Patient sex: M
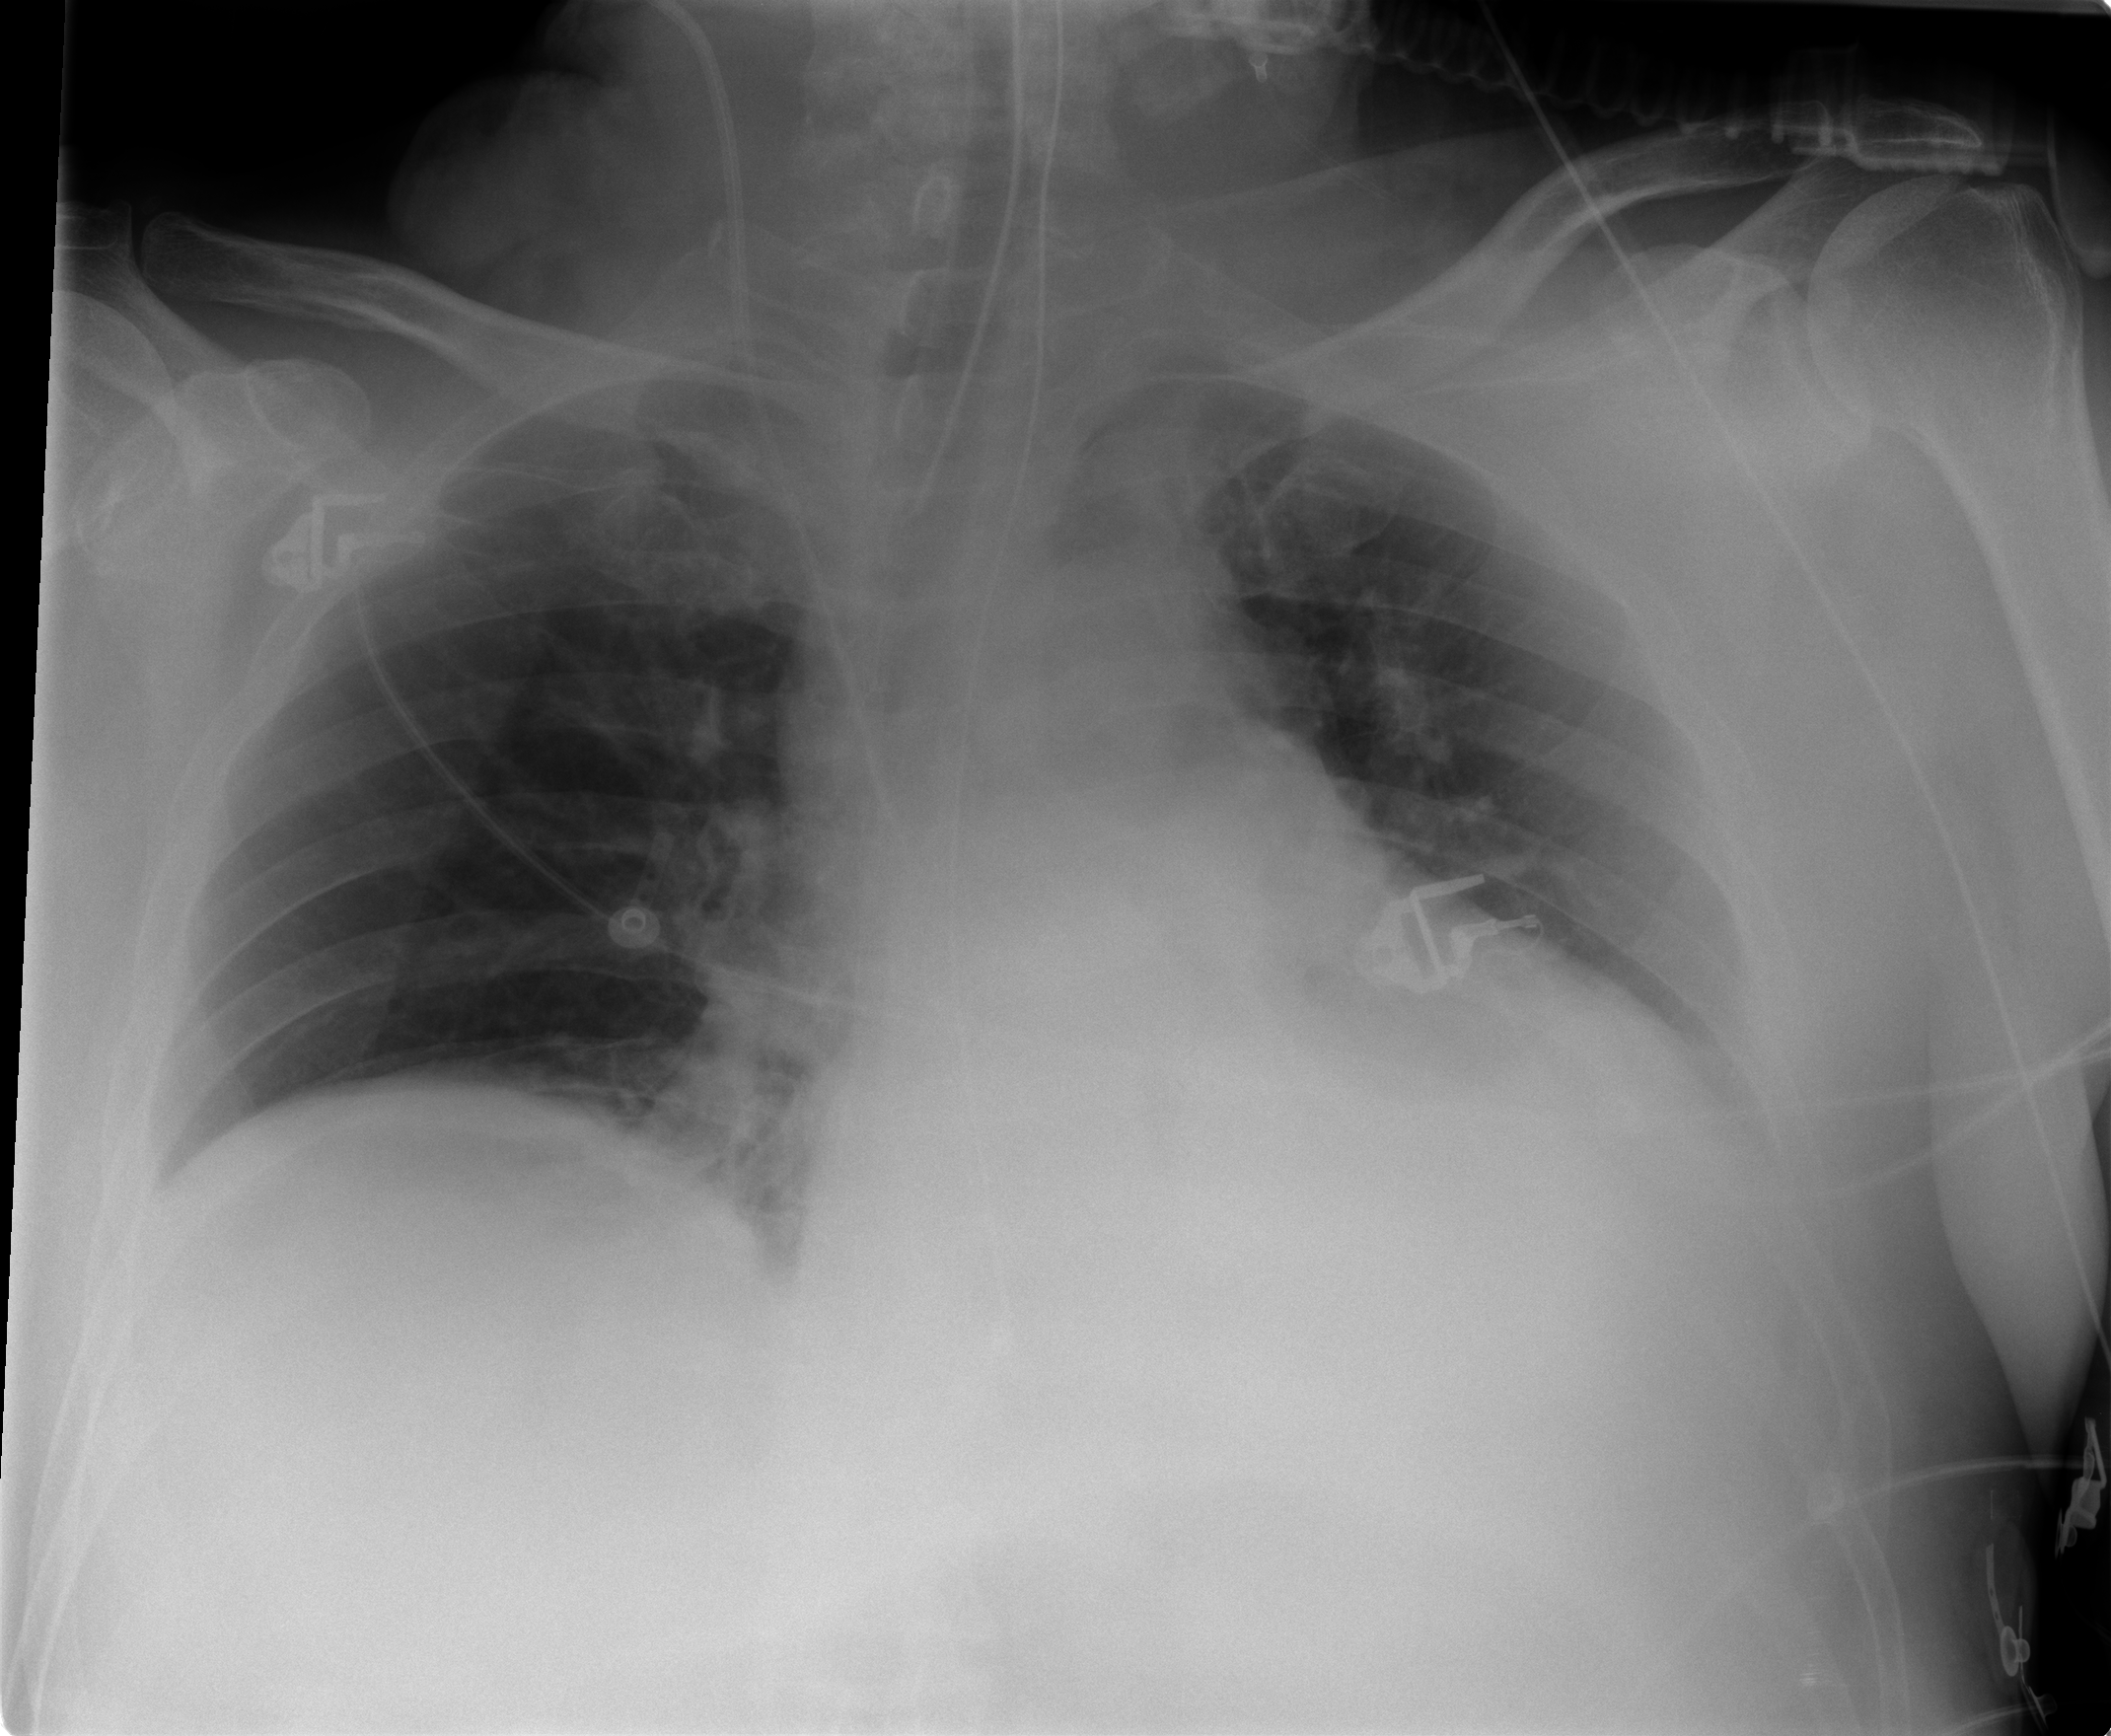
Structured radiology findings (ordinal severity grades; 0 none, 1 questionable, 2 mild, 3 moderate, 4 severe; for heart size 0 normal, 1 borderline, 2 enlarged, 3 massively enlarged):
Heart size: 2
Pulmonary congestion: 0
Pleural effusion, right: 0
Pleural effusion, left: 1
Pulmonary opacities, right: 0
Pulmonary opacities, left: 0
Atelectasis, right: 2
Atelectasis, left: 2